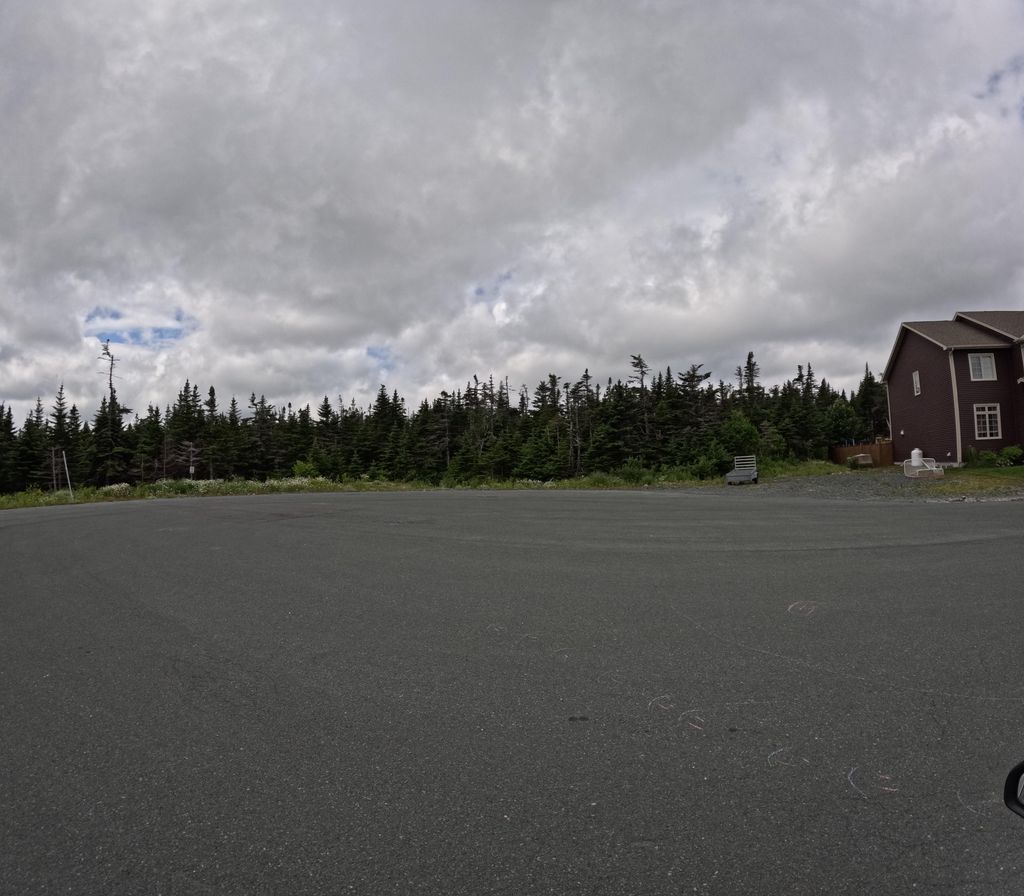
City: st_johns